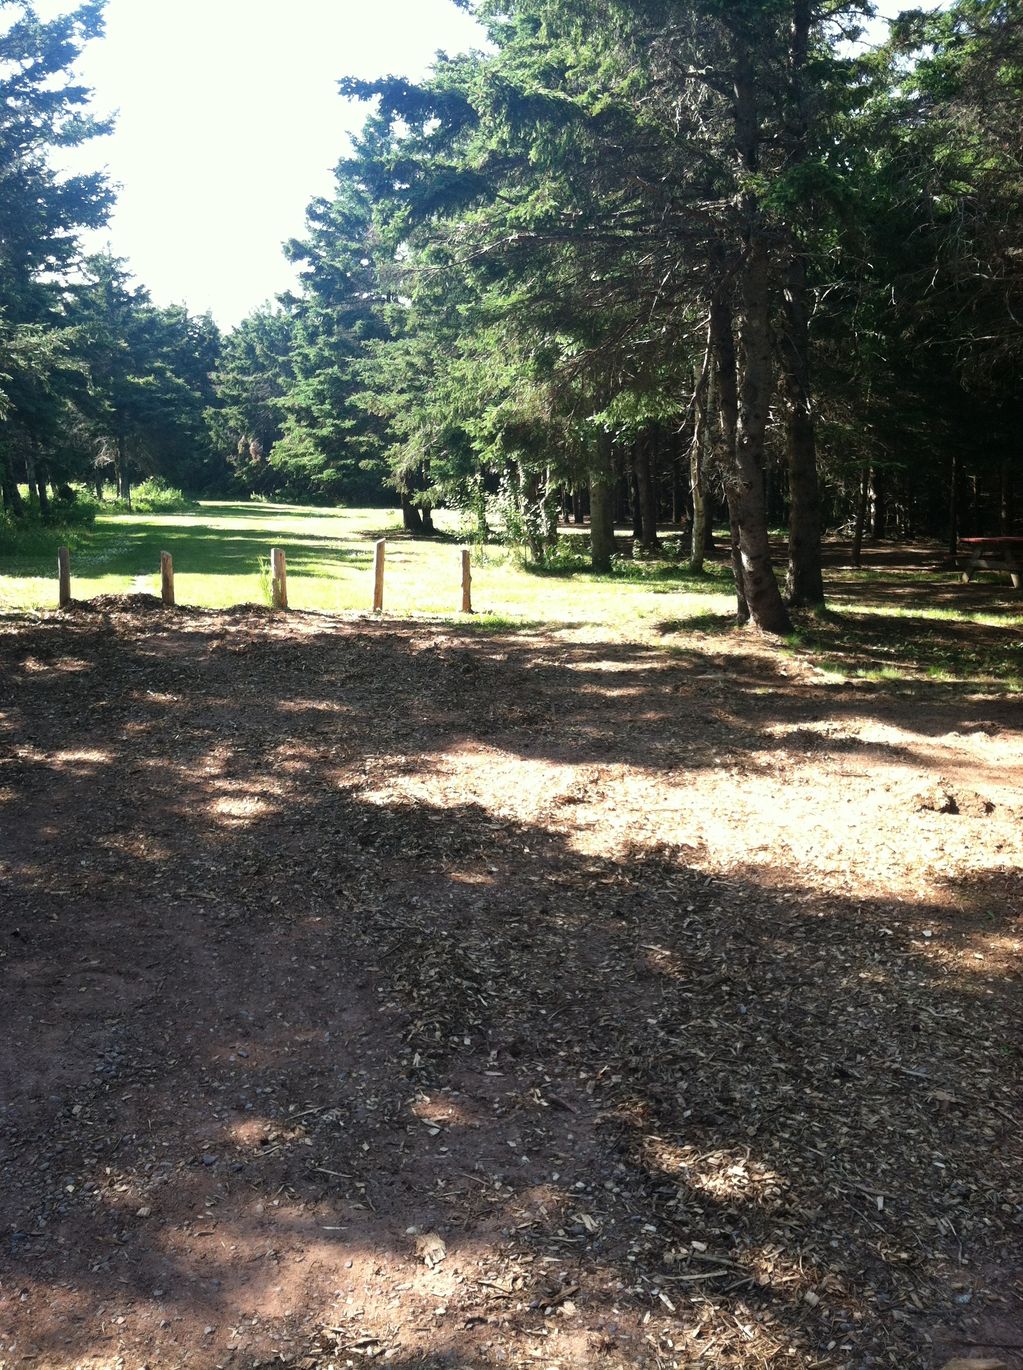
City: charlottetown